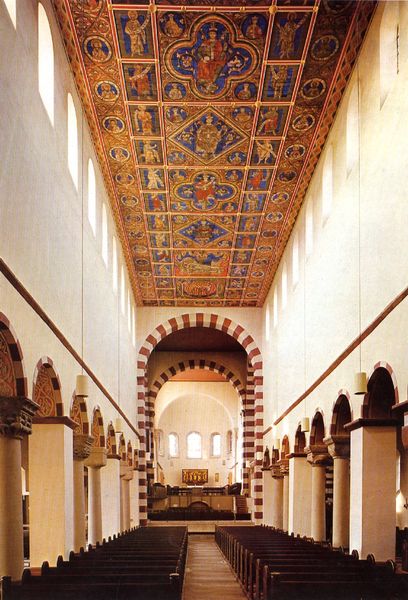
Titel: St. Michael zu Hildesheim
Standort: Hildesheim, St. Michael (EU - D - Nds)
Schlagwörter: schatten, weiß, braun, fenster, hell, licht, säule, säulen, gebäude, rot, innenraum, kirche, gold, decke, schiff, bogen, bank, saal, rundbogen, könig, fotografie, gang, arkade, dom, holzdecke, mosaik, altar, bänke, kapitelle, kapitell, brauntöne, apsis, holzbank, heilige, deckengemälde, heilig, basilika, deckenmalerei, kathedralbau, absiss, gottvater, byzanz, kirchenportal, byzantinisch, 14. jahrhundert, heiligendarstellungen, rundbogenarkaden